Interaction volume radius: 10 \u00c5
Interaction volume height: 35 \u00c5
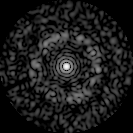
Disorder parameter: 0.8359